Interaction volume radius: 5 \u00c5
Interaction volume height: 30 \u00c5
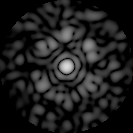
Disorder parameter: 0.6782